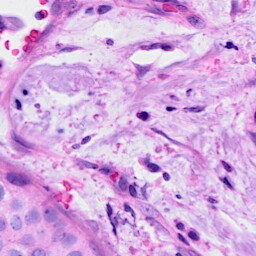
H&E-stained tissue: Breast